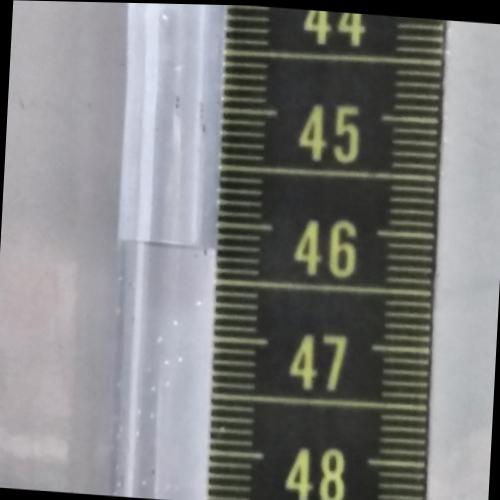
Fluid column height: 46.2 cm